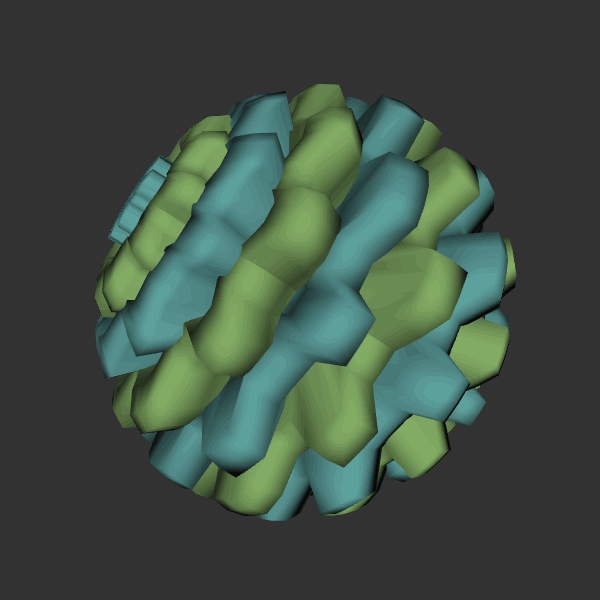
Background: dark